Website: crate-barrel
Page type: payment
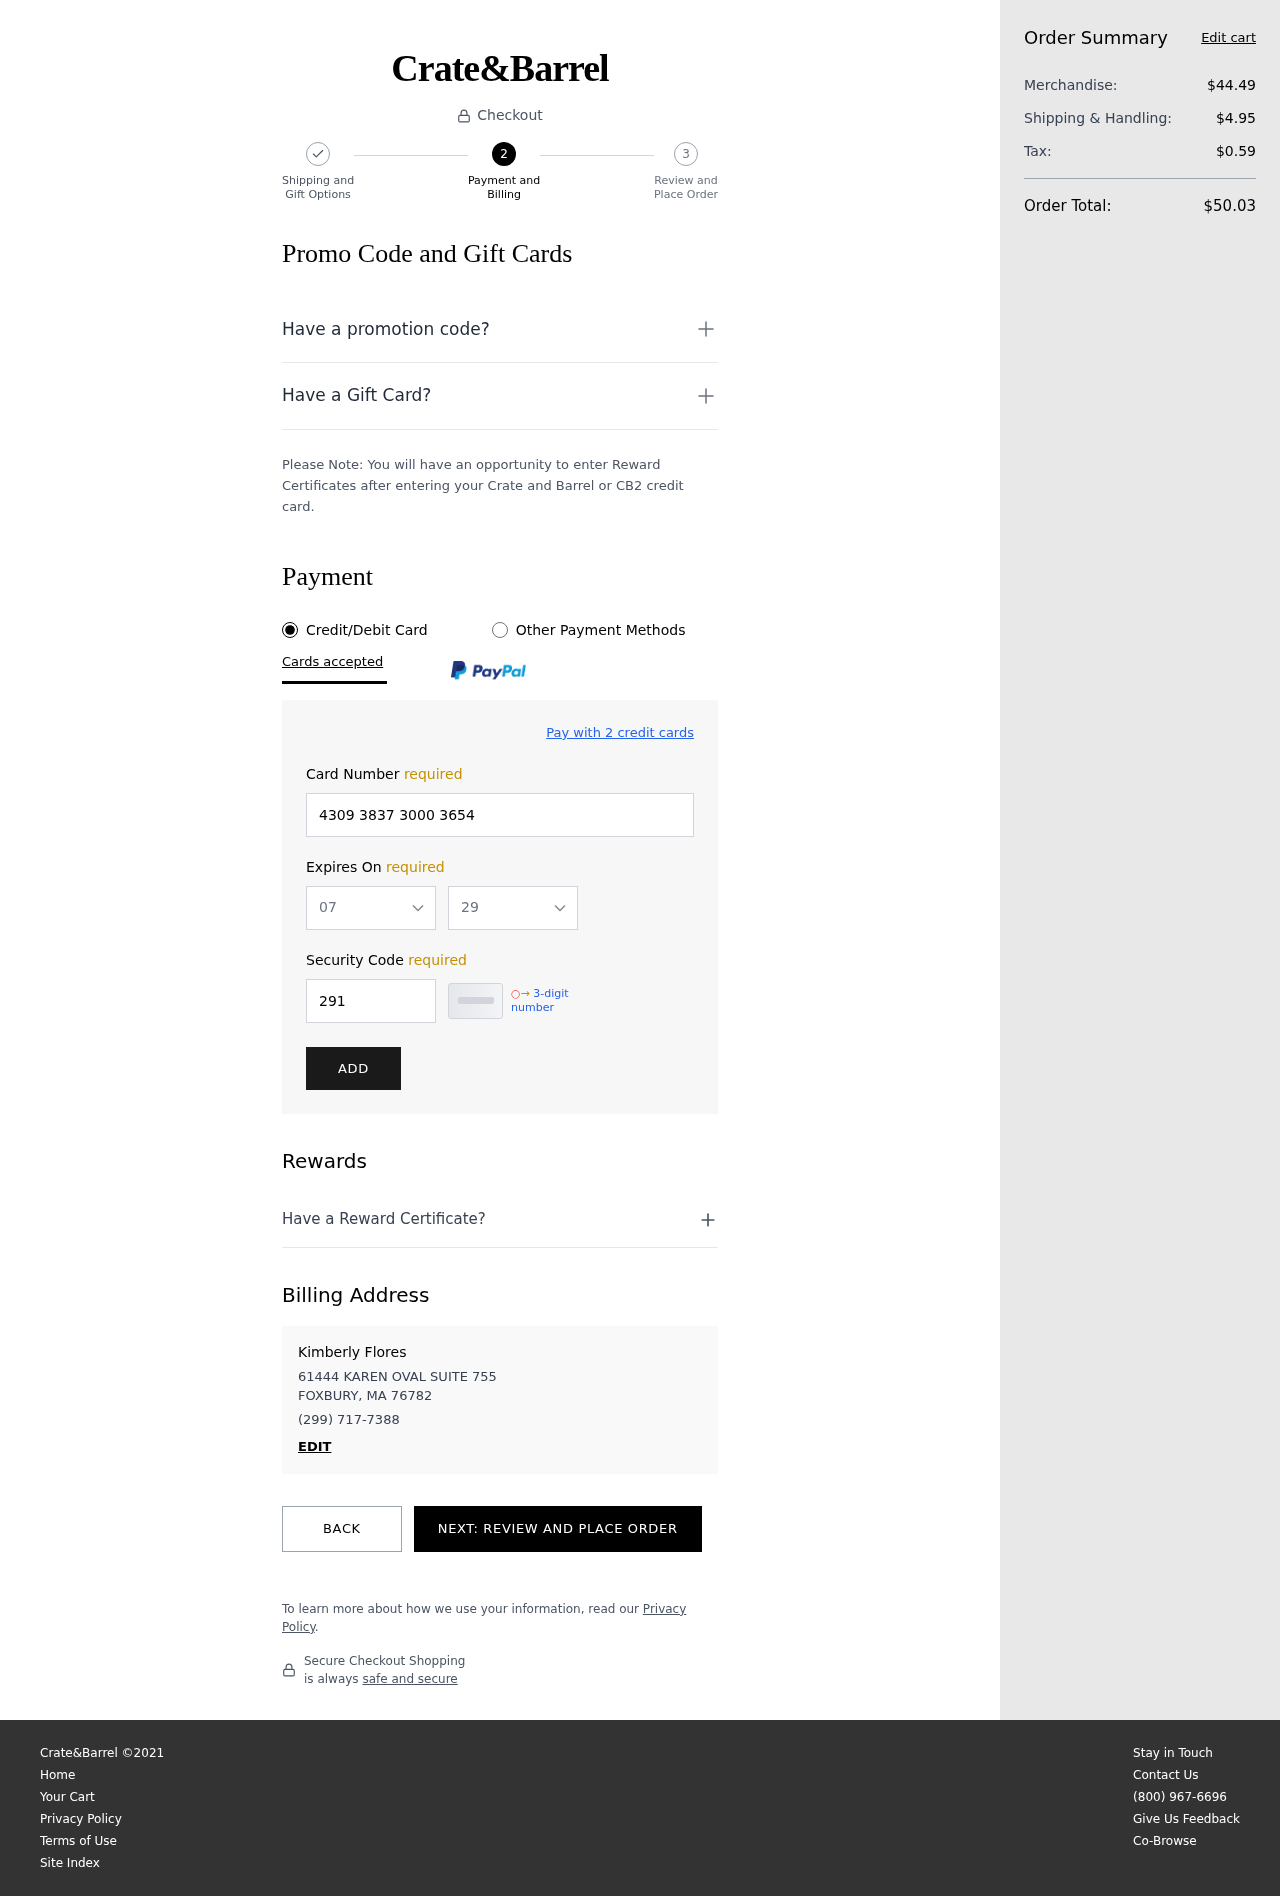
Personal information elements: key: PII_CARD_EXPIRY_MONTH
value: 07
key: PII_CARD_EXPIRY_YEAR
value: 29
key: PII_CITY_STATE_ZIP
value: FOXBURY, MA 76782
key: PII_FULLNAME
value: Kimberly Flores
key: PII_PHONE
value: (299) 717-7388
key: PII_STREET
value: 61444 KAREN OVAL SUITE 755
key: PII_CARD_NUMBER
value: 4309 3837 3000 3654
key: PII_CARD_CVV
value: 291
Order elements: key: ORDER_SUBTOTAL
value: $44.49
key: ORDER_SHIPPING_COST
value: $4.95
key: ORDER_TAX
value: $0.59
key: ORDER_TOTAL
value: $50.03